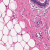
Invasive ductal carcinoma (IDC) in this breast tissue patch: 0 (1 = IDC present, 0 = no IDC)